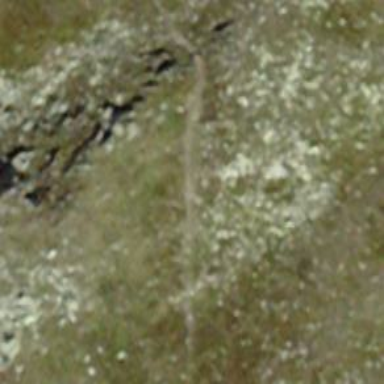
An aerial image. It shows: Path.